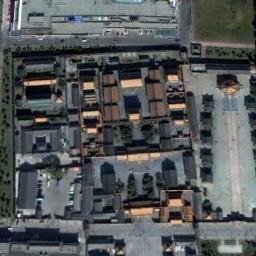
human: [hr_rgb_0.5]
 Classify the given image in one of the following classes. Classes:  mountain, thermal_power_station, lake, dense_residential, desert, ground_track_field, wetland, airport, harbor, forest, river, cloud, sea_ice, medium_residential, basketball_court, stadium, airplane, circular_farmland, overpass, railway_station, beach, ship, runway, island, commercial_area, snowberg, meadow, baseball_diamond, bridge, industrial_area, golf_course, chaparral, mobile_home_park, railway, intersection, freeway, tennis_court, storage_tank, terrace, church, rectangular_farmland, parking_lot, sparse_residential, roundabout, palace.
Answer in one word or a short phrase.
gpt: palace